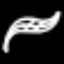
Label: leaf